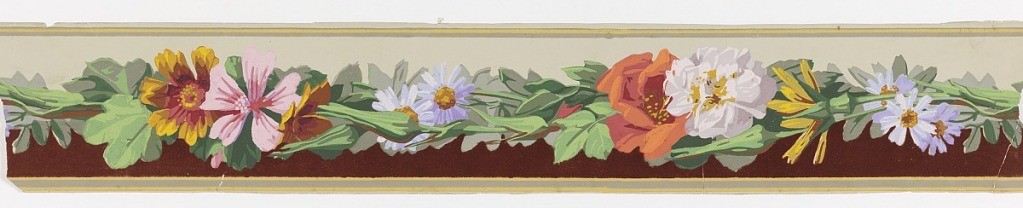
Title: Border
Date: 1860
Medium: Block-printed, flocked
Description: Horizontal band of multi-colored flowers with green leaves set below a gray ground and above a field of dark red flock.